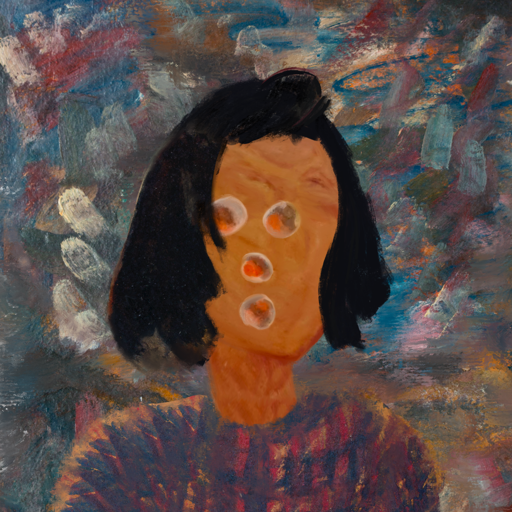
Background: Boggyland, Head And Neck Front: Pious_Lady, Face Front: Rupkatha, Bust: In_The_Sun, Hair Front: Mosgoul, Head Accessory: Blank, Second Necklace: Blank, Necklace: Blank, Baby: Blank